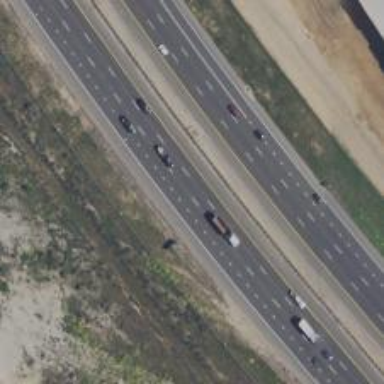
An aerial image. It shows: View of motorway.